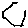
Label: hexagon